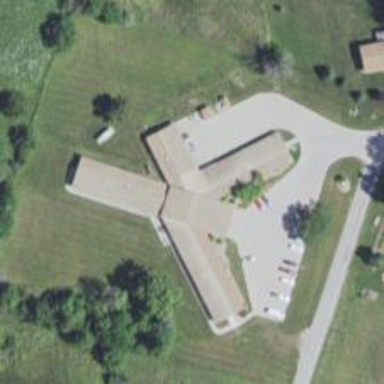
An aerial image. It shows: Nursing home.